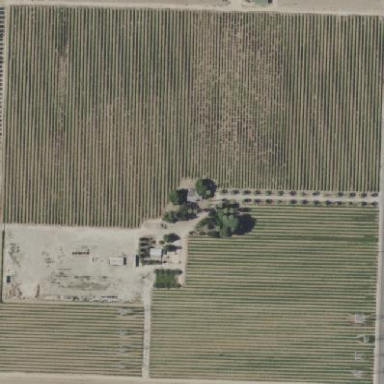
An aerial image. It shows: Vineyard.